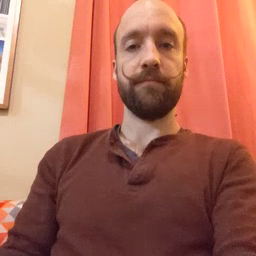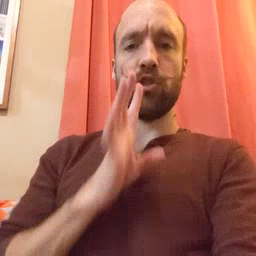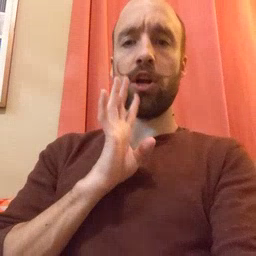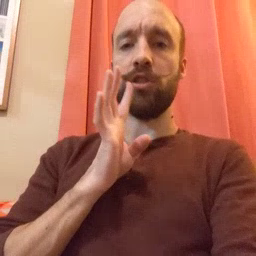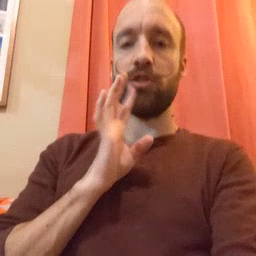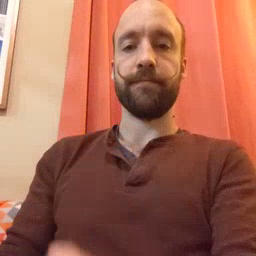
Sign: talk